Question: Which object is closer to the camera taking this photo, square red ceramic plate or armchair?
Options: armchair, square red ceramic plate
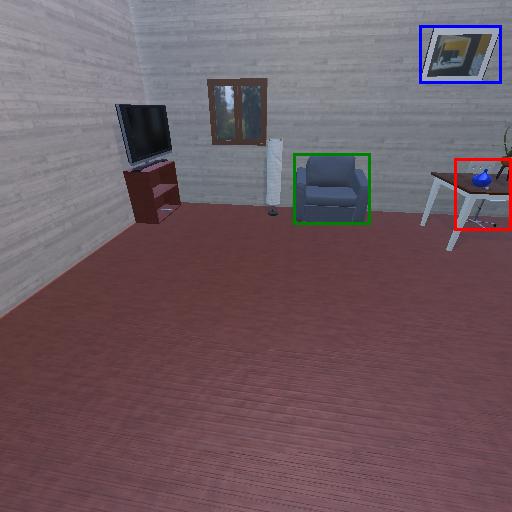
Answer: armchair